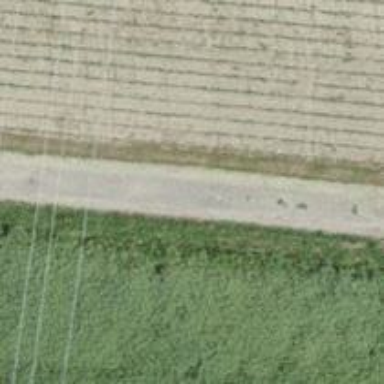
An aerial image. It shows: Track with fine gravel surface of grade2 quality.